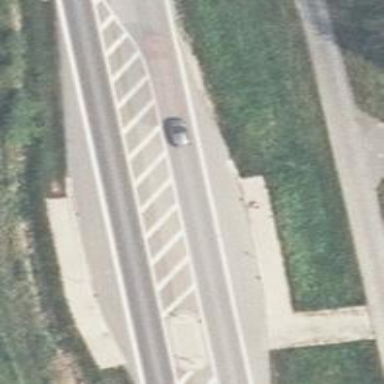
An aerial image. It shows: Asphalt road classified as primary highway.